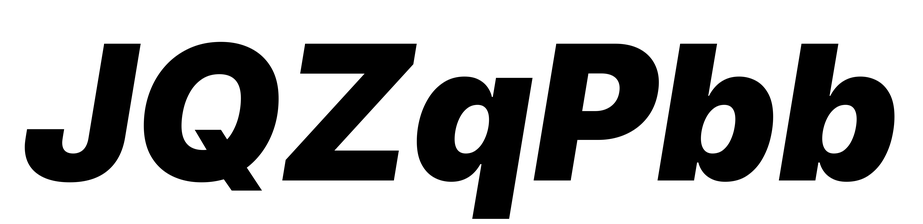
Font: Inter-Italic_Black_Italic